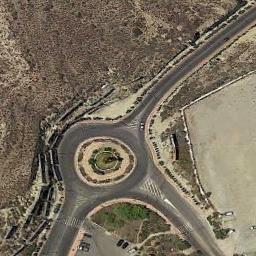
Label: roundabout